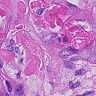
Metastatic tissue present: yes